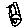
Label: fish